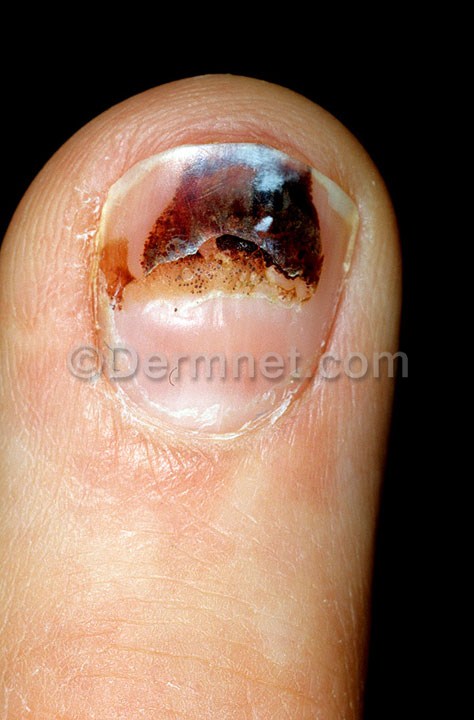
Disease: Nail Fungus and other Nail Disease